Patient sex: M
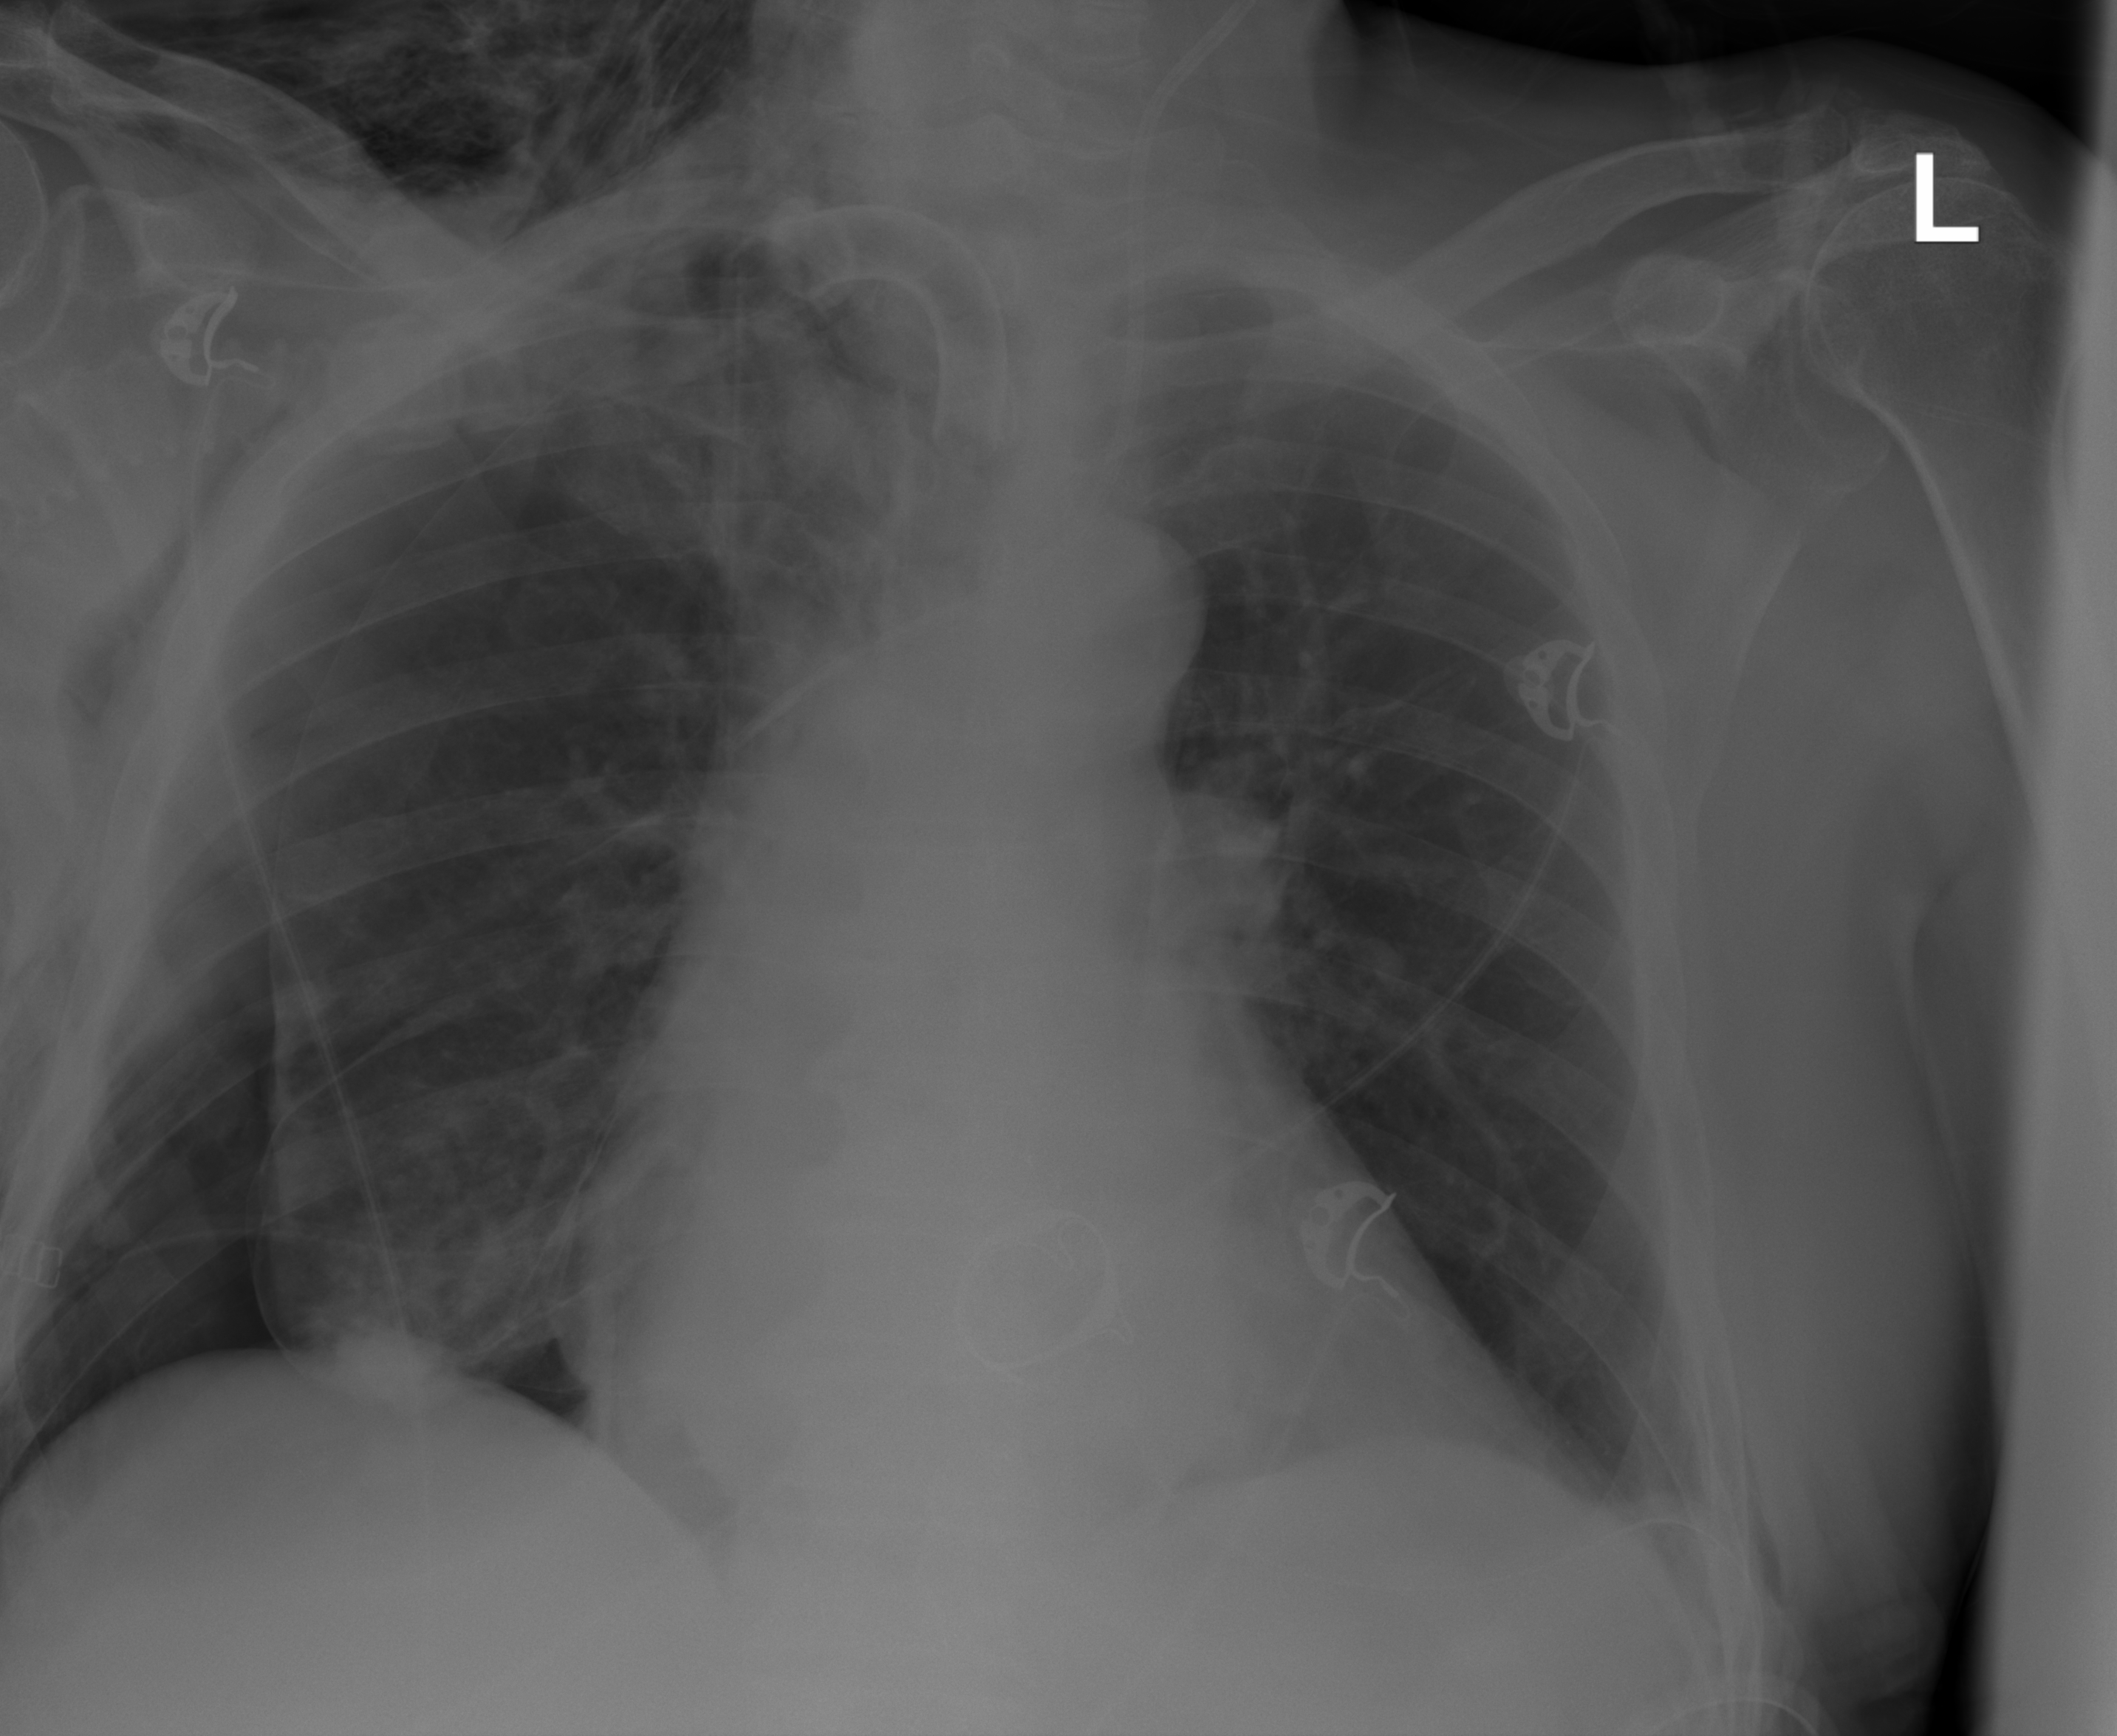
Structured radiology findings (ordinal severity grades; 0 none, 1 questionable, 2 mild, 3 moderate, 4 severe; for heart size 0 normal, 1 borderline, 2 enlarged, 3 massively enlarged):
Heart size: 2
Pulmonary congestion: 0
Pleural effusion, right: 0
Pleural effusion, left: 2
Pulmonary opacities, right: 0
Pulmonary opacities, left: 0
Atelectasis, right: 2
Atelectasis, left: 0